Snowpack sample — Snodgrass Mountain, Crested Butte, Colorado (2/4/25, 12:06 PM MST)
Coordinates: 38.923, -106.968
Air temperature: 35 °F
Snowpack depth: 80 cm
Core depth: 30 cm
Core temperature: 35.6 °F
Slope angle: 14°, slope face: 78°
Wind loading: low
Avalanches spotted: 0
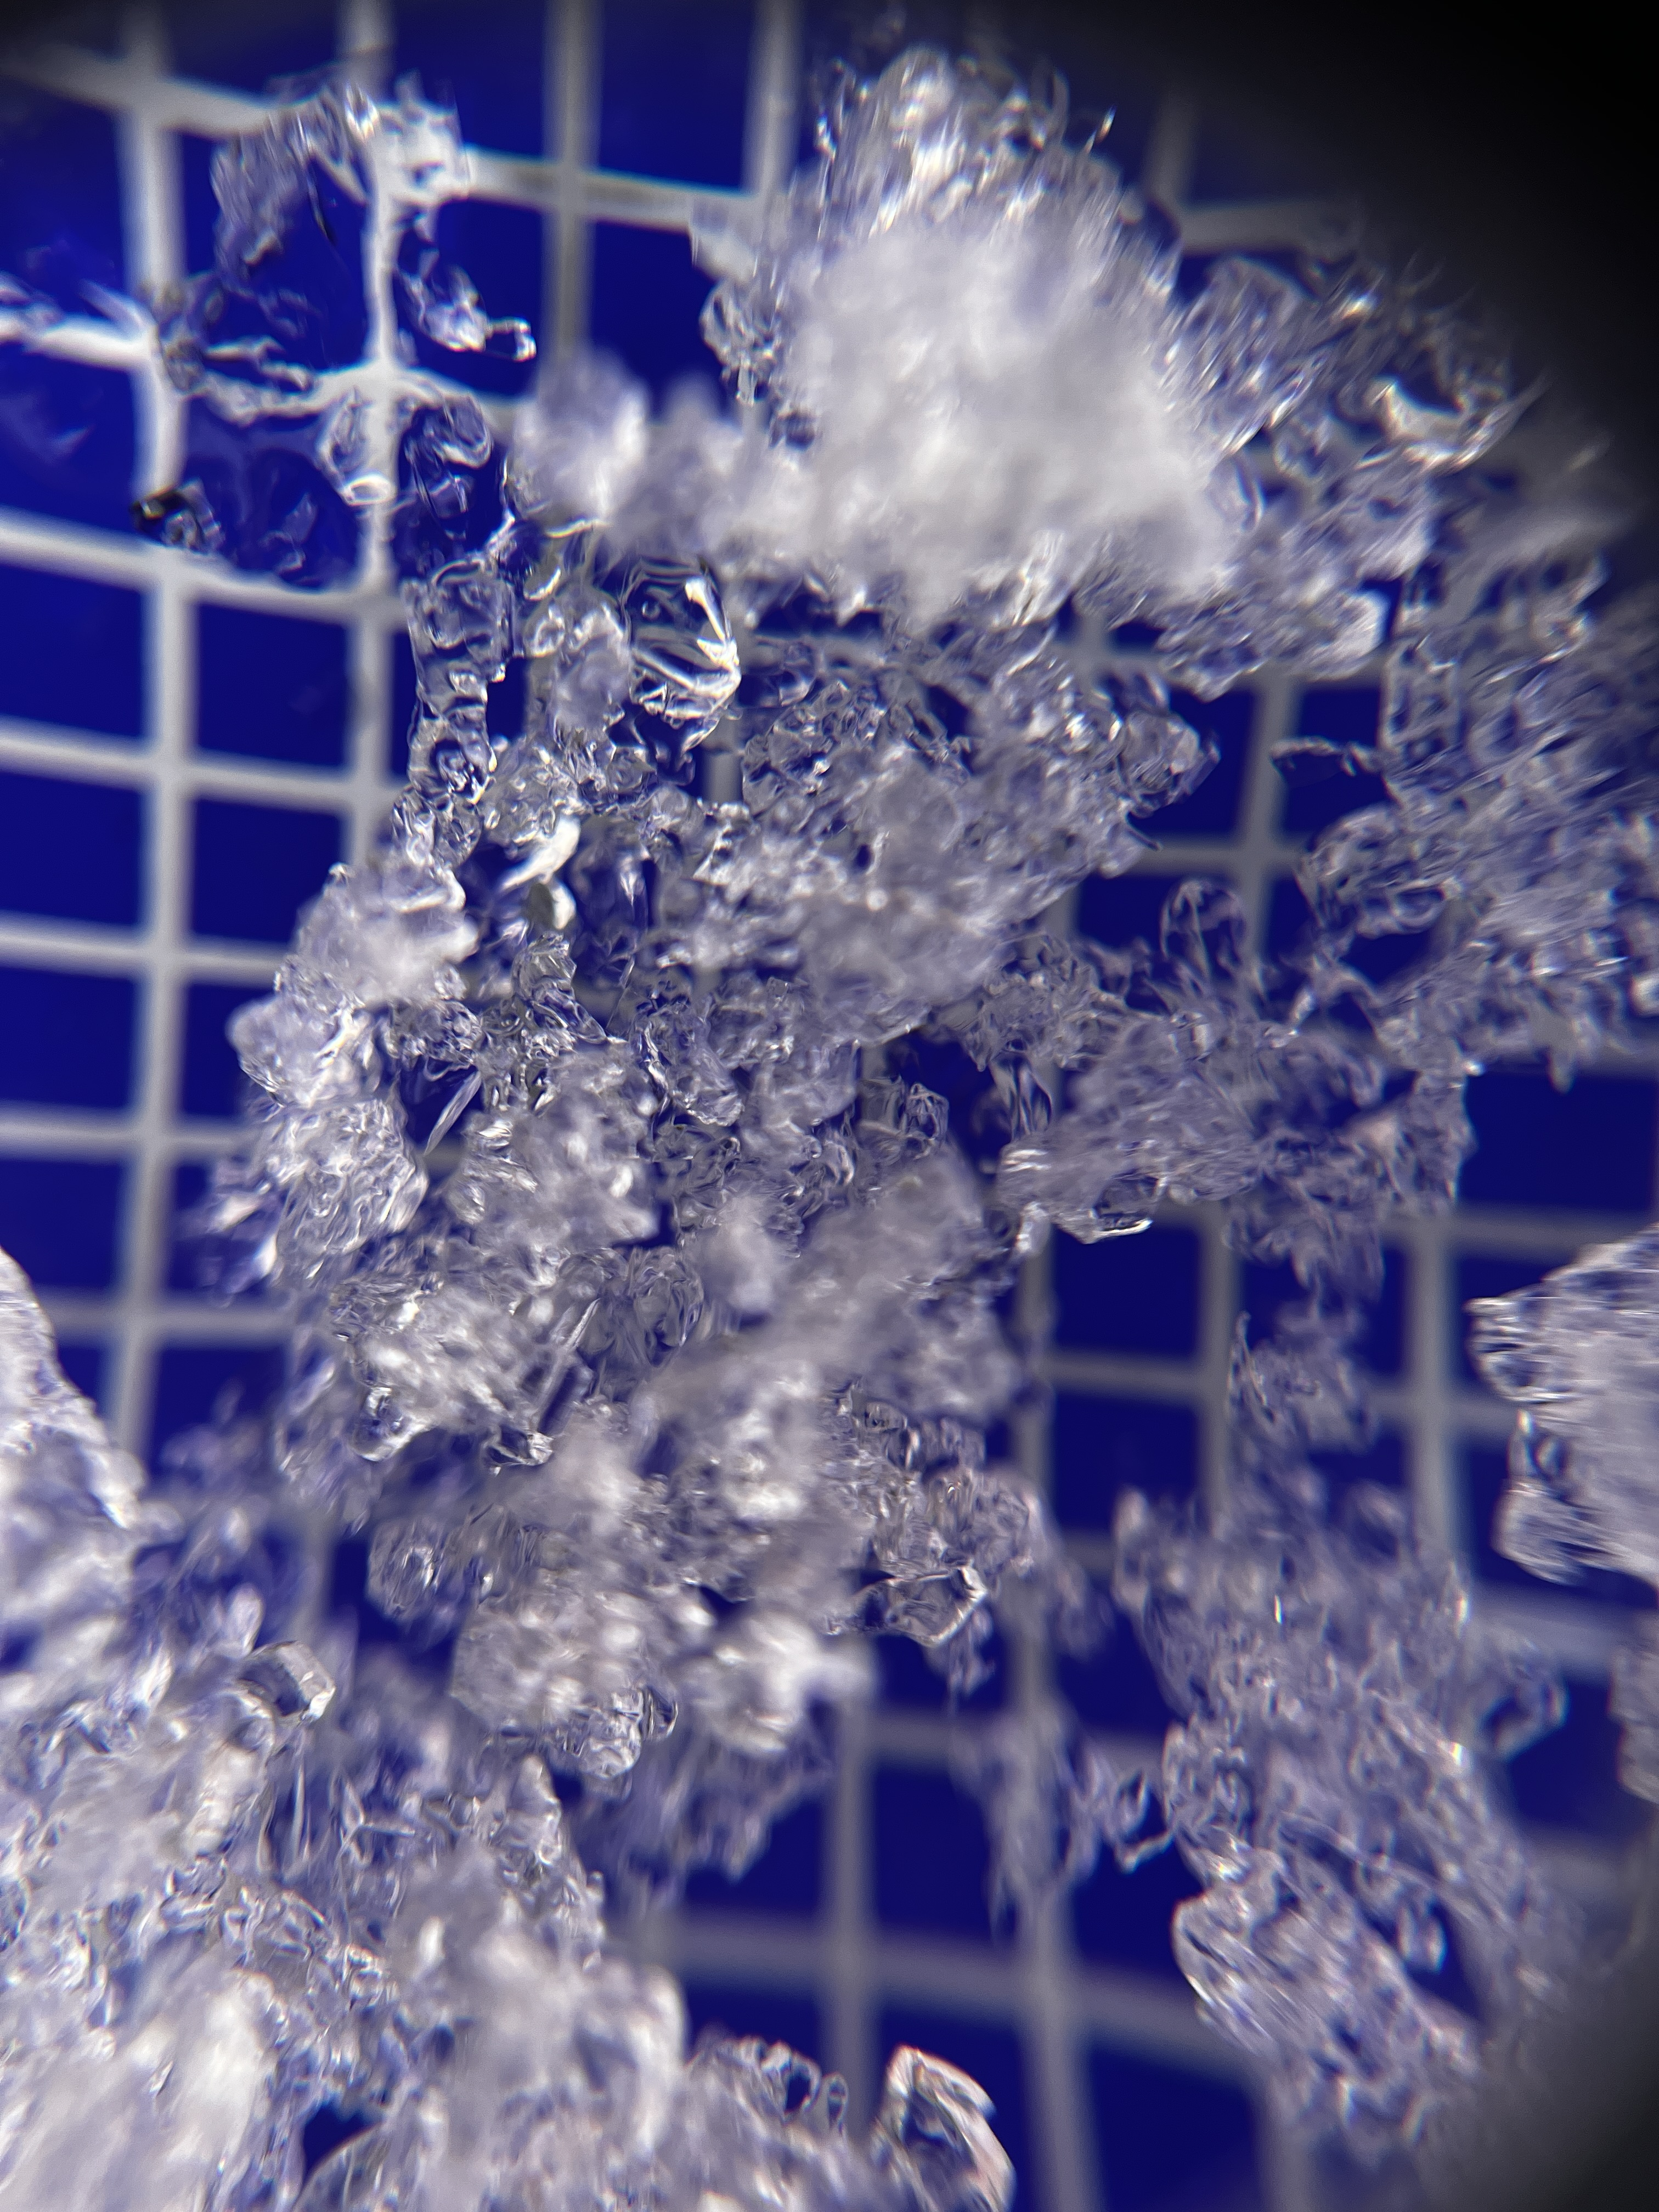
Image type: magnified_profile
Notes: No avalanches nearby, unusually warm weather for the last month reported by residents, Collected 25 yards from treeline